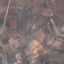
Land use / land cover class: PermanentCrop